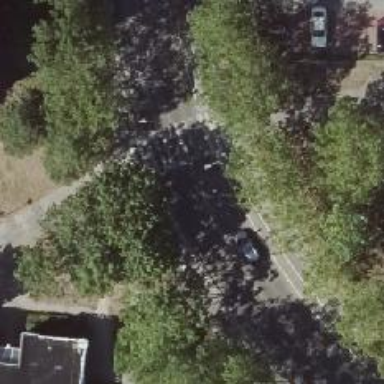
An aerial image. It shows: Marked zebra crossing.